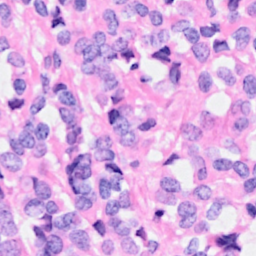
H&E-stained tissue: Breast